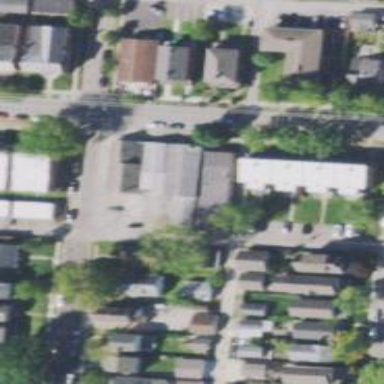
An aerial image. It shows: Alley classified as service road.